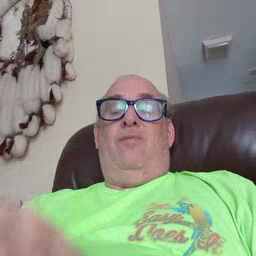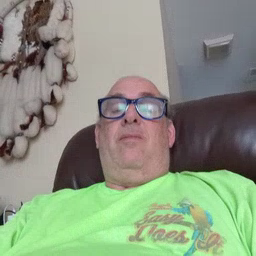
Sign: backyard